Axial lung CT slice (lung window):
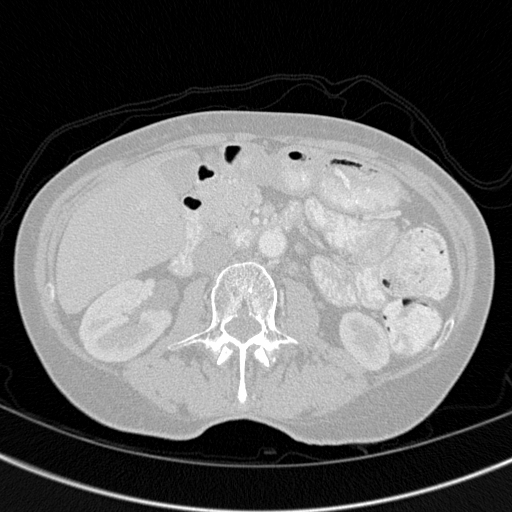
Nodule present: no